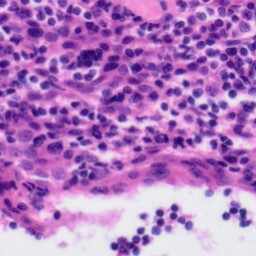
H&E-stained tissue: Tonsil